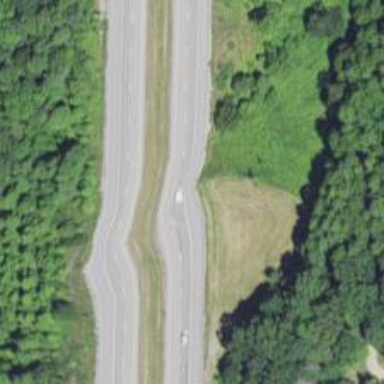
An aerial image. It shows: Expressway with asphalt surface classified as trunk highway.